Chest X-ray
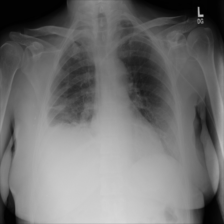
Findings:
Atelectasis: negative
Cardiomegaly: negative
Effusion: positive
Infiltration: positive
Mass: negative
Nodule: negative
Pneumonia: negative
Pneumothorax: negative
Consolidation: negative
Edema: negative
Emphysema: negative
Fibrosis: negative
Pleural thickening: negative
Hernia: negative